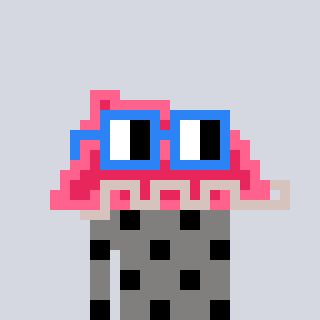
a pixel art character with square blue glasses, a retainer-shaped head and a bluegrey-colored body on a cool background